Question: Given the schedule below, what is the maximum total time (in minutes) a person can spend in lectures? The selected schedule MUST include at least one Mathematics lecture and at least one Art lecture. In the chart: blue for mathematics, green for physics, yellow for art, purple for music, and orange for physical education. All time nodes are integer multiples of 10 minutes.
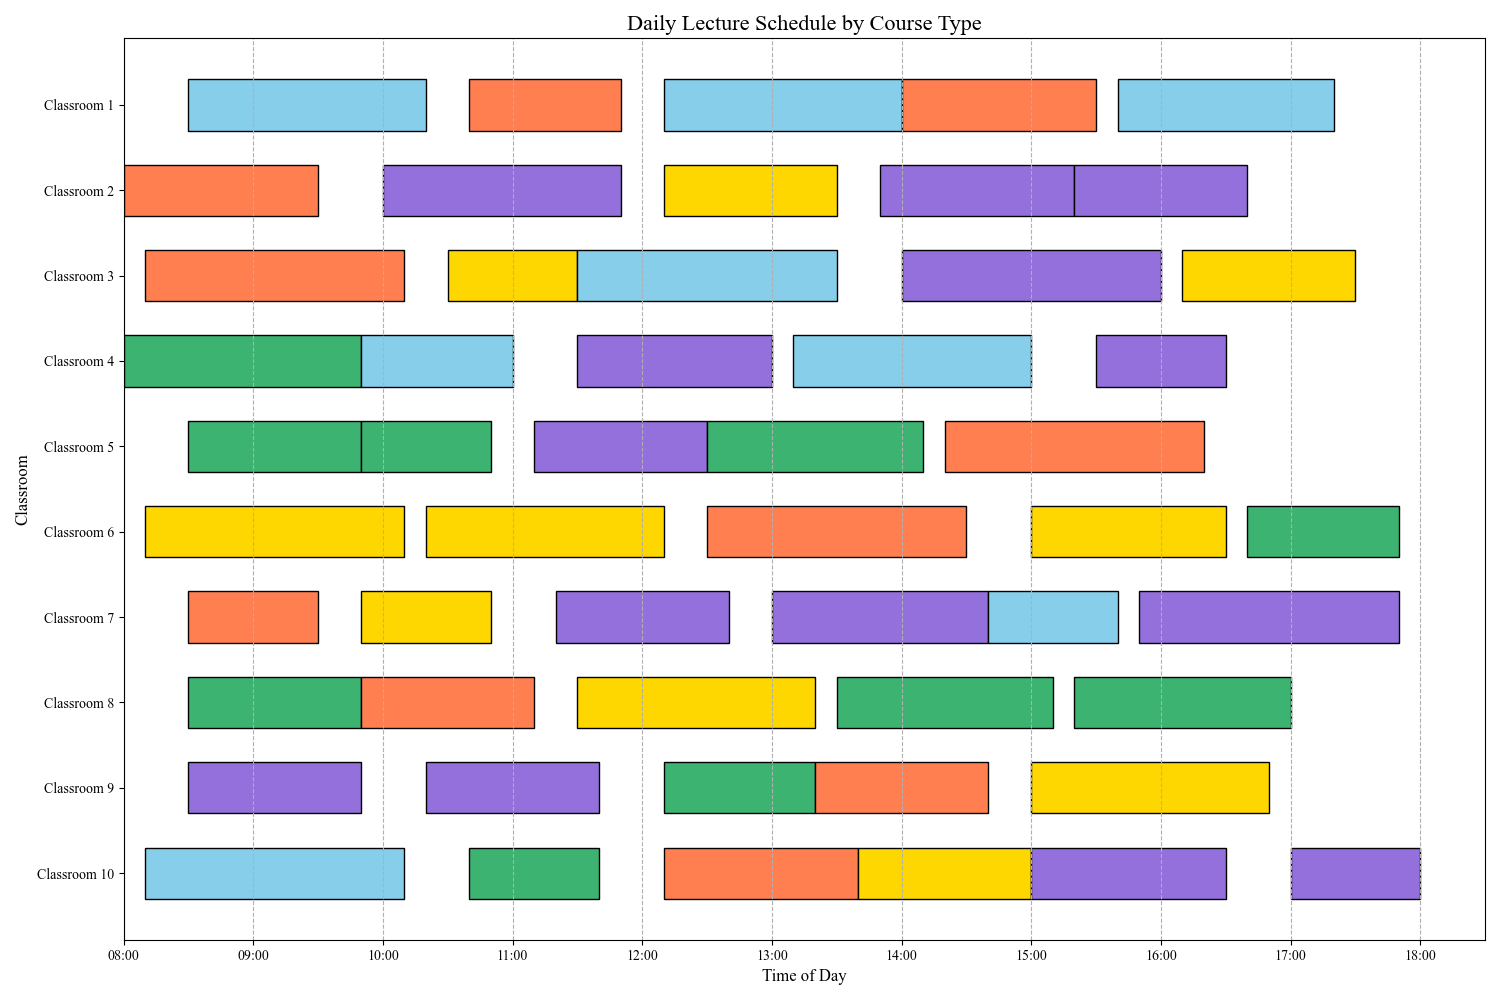
Answer: 570